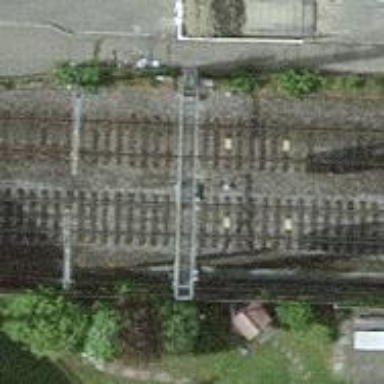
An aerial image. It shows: Railway signal.